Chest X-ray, PA view. Patient: 44 years old, sex M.
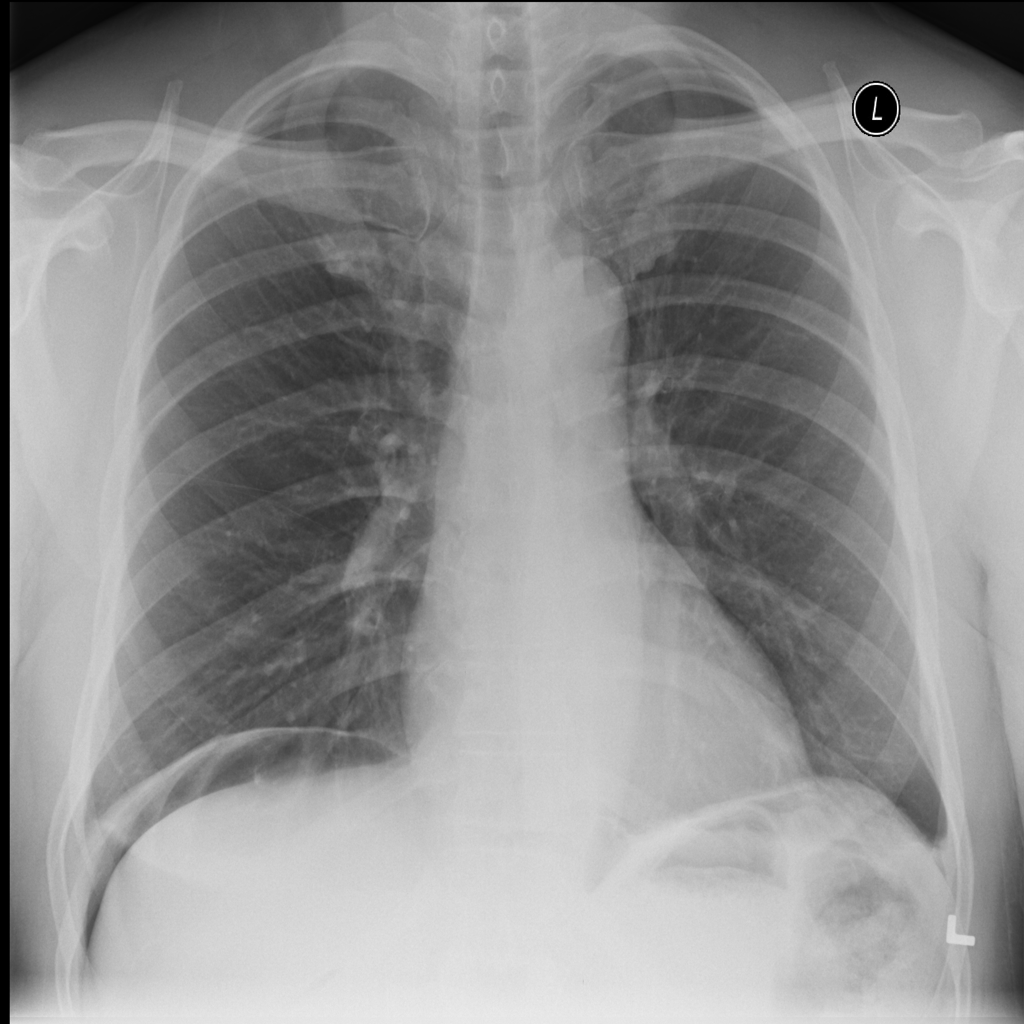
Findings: No Finding